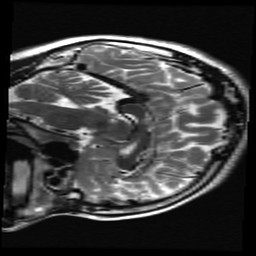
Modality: T2w
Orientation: sagittal
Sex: female
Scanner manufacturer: ge
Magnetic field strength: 3 T
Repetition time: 5 s
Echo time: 0.1015 s